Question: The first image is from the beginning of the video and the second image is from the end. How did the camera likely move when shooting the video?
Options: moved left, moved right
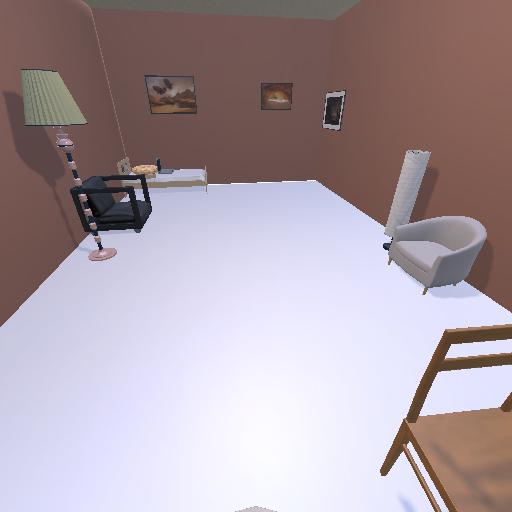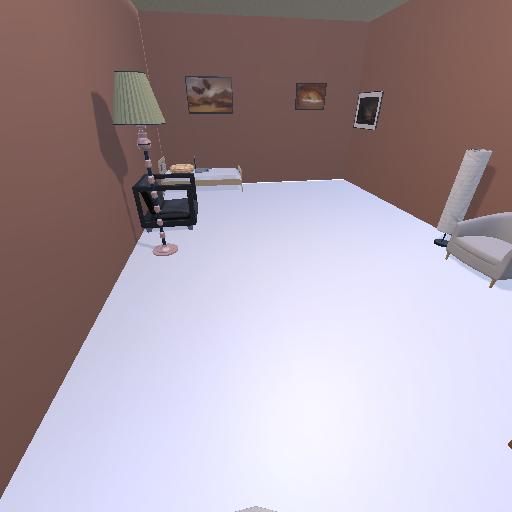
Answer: moved left